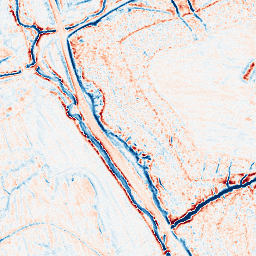
Category: edge_preserving
Decomposition family: anisotropic_diffusion
Decomposition parameters: iterations: 20
kappa: 10
gamma: 0.1
Upsampling method: bspline
Upsampling parameters: scale: 8
Upsampling scale: 8